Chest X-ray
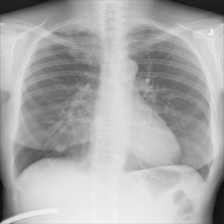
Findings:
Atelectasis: negative
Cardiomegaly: negative
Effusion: negative
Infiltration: negative
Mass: negative
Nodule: negative
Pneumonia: negative
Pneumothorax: negative
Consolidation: negative
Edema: negative
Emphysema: negative
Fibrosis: negative
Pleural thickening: negative
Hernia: negative